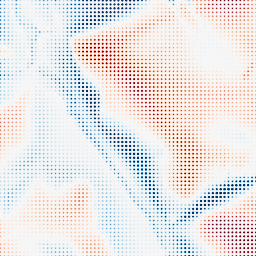
Category: multiscale
Decomposition family: dog
Decomposition parameters: sigma_low: 1
sigma_high: 20
Upsampling method: sinc_blackman
Upsampling parameters: scale: 8
kernel_size: 4
Upsampling scale: 8